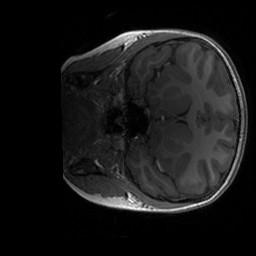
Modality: T1w
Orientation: coronal
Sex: male
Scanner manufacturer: siemens
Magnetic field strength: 3 T
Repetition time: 1.9 s
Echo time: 0.00243 s